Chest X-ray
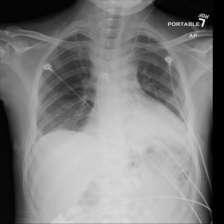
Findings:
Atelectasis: positive
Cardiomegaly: negative
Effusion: positive
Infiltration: negative
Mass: negative
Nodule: negative
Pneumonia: negative
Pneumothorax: negative
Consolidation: negative
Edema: negative
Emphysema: negative
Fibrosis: negative
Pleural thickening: negative
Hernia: negative